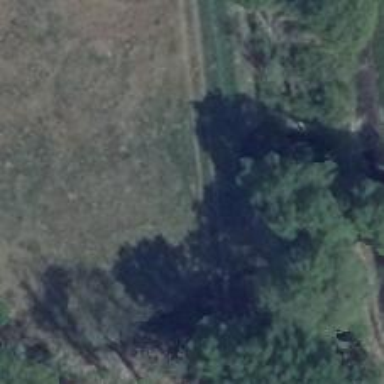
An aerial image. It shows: Grass track with grade5 tracktype.